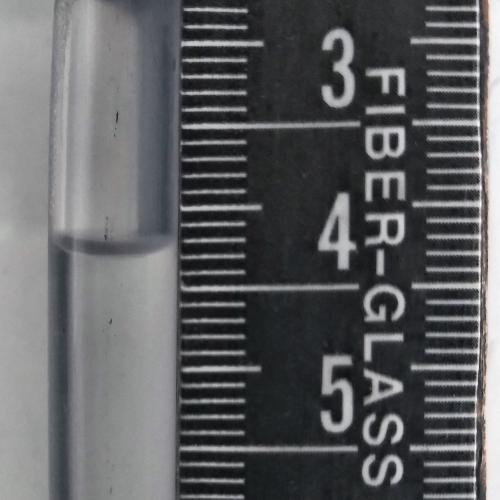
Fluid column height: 4.3 cm